Question: I want to use SUMPROCUT function on condition that the sheet's row count is unknown.
so the formula was writen by , after Enter key be pressed showed up.
I realized that columns name are string type but they were included in calculation, that could be the problem.
how to avoid String text in SUMPRODUCT function? or maybe you have a smarter way, please help.
thanks in advanced!
[UPDATED - screentshot & orginal requirements]
clients asked me a formula to calculate sum(column F * column G), such as 10*470 + 5*350 + 5*5.5 + 25*180 + 4*48 + 6*15 + 80*4.5 + 70*5.44, and I don't know how many rows in their sheet caused they want a general formula to deal with all excel file

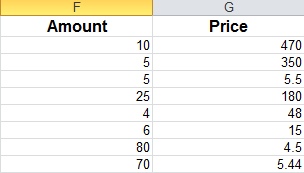
Answer: Here is a try:
'''
=SUMPRODUCT($F2:INDEX($F:$F,MATCH(9.9999E+307,$F:$F)), $G2:INDEX($G:$G,MATCH(9.9999E+307,$G:$G)))
'''
Provided that your values end on the same row.
Some explanation:
- 'index()'- 'match()'
Inspiration found <URL>